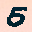
Label: 5